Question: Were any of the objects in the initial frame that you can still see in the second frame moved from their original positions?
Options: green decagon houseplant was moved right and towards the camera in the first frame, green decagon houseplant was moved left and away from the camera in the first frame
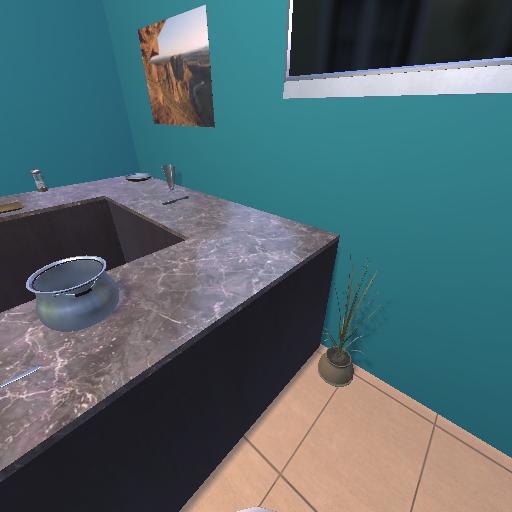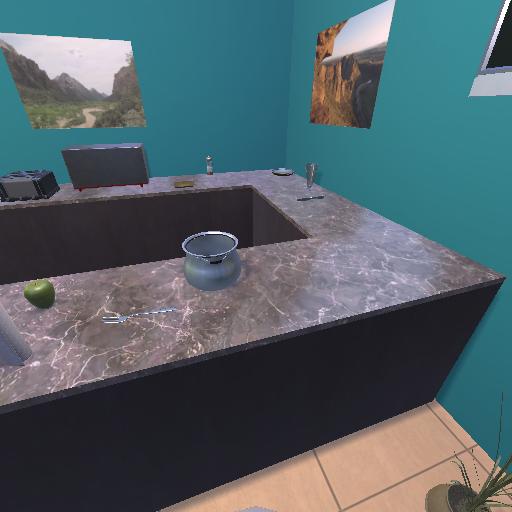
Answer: green decagon houseplant was moved right and towards the camera in the first frame